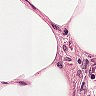
Metastatic tissue present: no